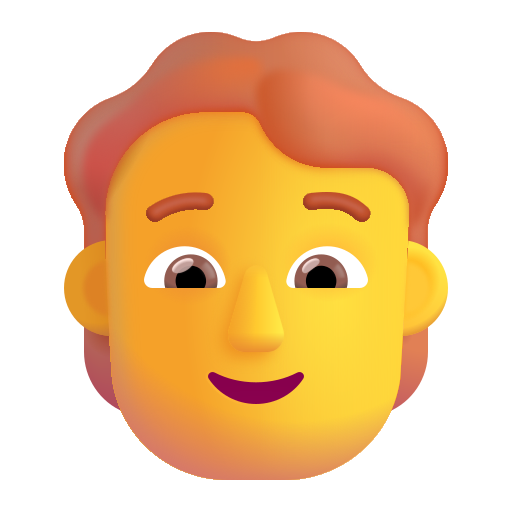
person red hair color default